Question: I want to implement this kind of functionality in android,
for example, when i click on Pinterest the will be automatically moved to piterest (Like you can see in image) now if i press twitter then arrow will be moved to there like that..., arrow will move with animation, if anybody knows how to implement then please let me know

Like in above image there is three button (Facebook, Pinterest, Twitter), you can see piterest is selected so arrow is below the pinterest now if i press facebook the arrow will move below facebook image with animation
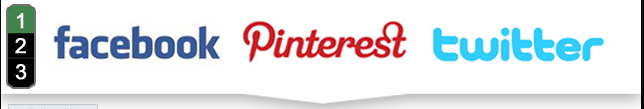
Answer: I think the easiest way is to make three different images.
:

:

:

So you do,
'''
if(images[1] was clicked){
imageView.setdrawable(image1);
} else if(images[2] was clicked){
imageView.setdrawable(image2);
} else if(images[3] was clicked){
imageView.setdrawable(image3);
}
'''